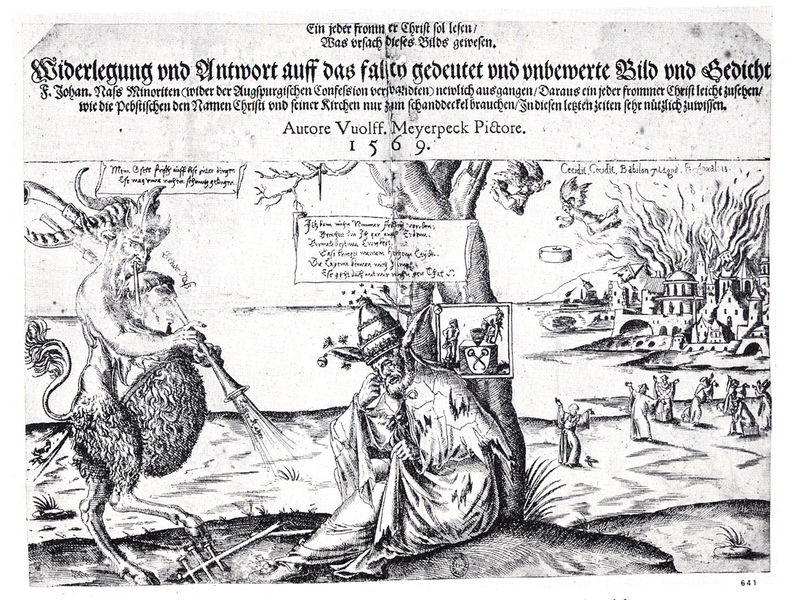
Titel: Ein jeder frommer Christ
Künstler: Wolfgang Meyerbeck
Institution: (Seriendruck)
Schlagwörter: baum, feuer, flügel, himmel, mann, meer, menschen, stadt, ufer, fenster, hut, zeichnung, gras, trauer, feld, häuser, stamm, brücke, mantel, blatt, musik, engel, beine, fell, hufe, schwanz, füße, schrift, papier, fassade, datierung, giebel, grafik, graphik, kuppel, brand, bischof, könig, papst, karikatur, tafel, musizieren, deutsch, bauch, schild, flamme, narr, burg, kreuz, flammen, weinen, druck, schwarzweiss, stich, illustration, text, zeitung, überschrift, hufen, wappen, teufel, centauer, fabel, faun, kentaur, mittelalter, fabelwesen, mitra, tiara, schlüssel, hörner, fanfare, dudelsack, bock, flugblatt, beschreibung, trompete, sinnbild, tafeln, eselsohren, eselohren, bocksbeinig, bocksfüße, 1569, 1596, eselsmütze, fköte, ziegenfüße, satan papst tiara unruhe weltuntergang eselsohren